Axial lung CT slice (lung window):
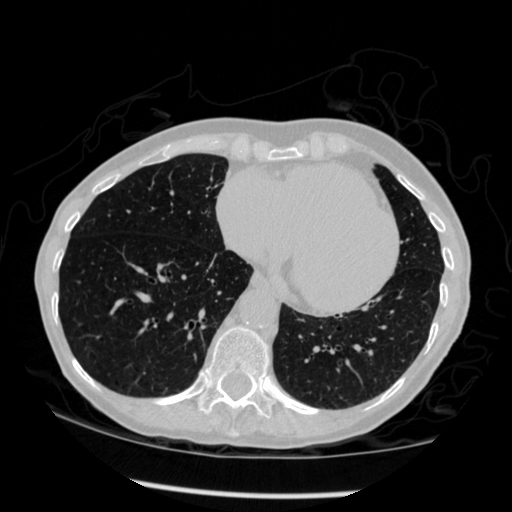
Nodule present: no